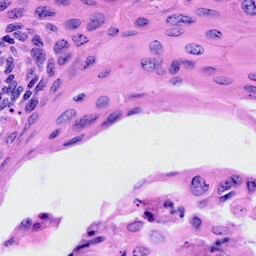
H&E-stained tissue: Cervix